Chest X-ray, PA view. Patient: 71 years old, sex M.
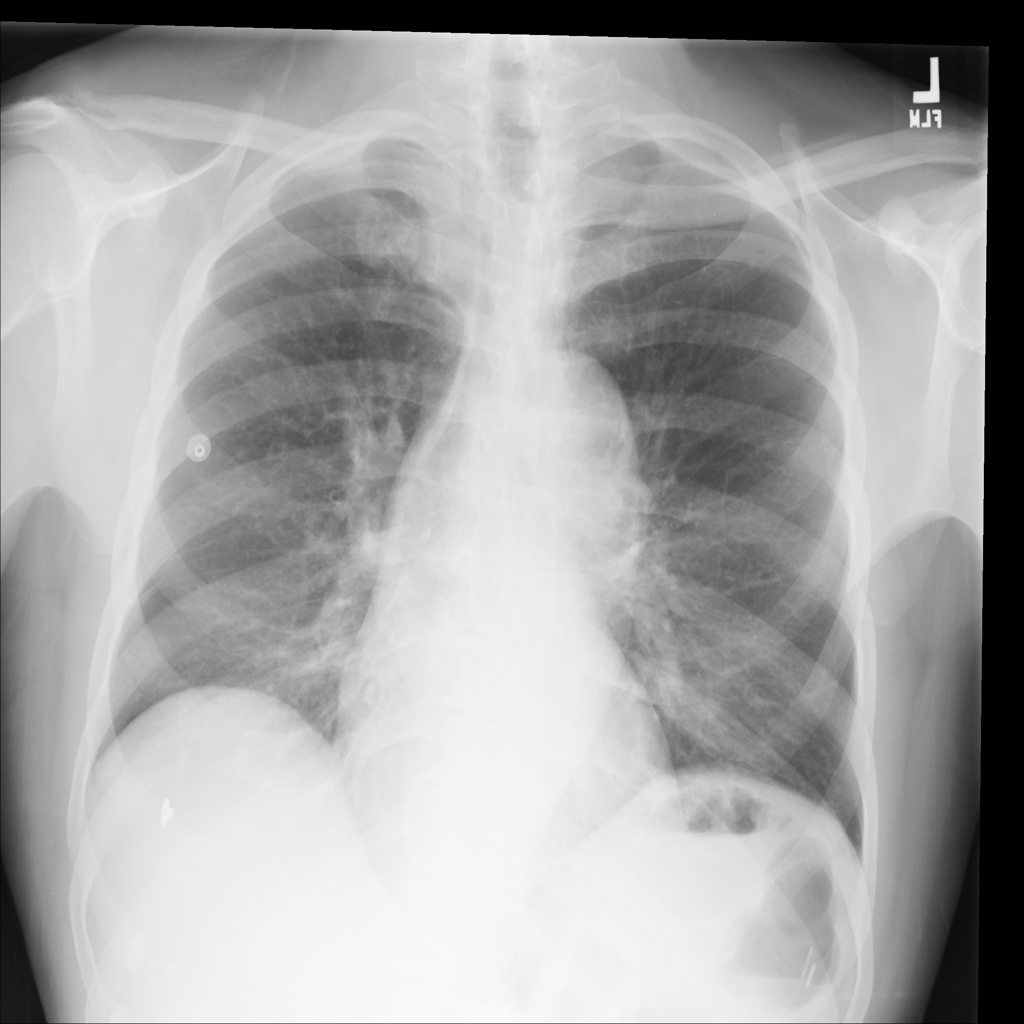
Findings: Cardiomegaly